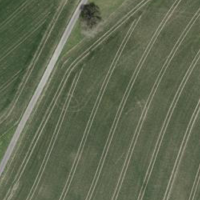
EUNIS habitat code: 52
Species observed at this site:
Cornus sanguinea